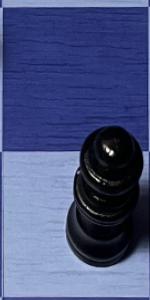
Label: Queen_Black